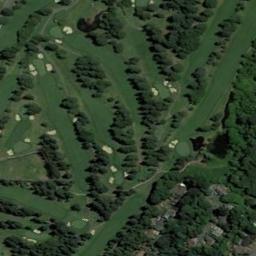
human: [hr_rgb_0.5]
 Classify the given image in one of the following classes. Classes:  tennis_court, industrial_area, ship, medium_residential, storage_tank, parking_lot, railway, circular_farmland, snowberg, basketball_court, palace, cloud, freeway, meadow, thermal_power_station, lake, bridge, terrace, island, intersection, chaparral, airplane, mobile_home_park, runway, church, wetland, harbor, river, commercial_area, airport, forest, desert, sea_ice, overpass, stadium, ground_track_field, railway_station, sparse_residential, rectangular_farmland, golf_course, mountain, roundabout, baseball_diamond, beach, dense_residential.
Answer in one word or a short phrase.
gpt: golf_course